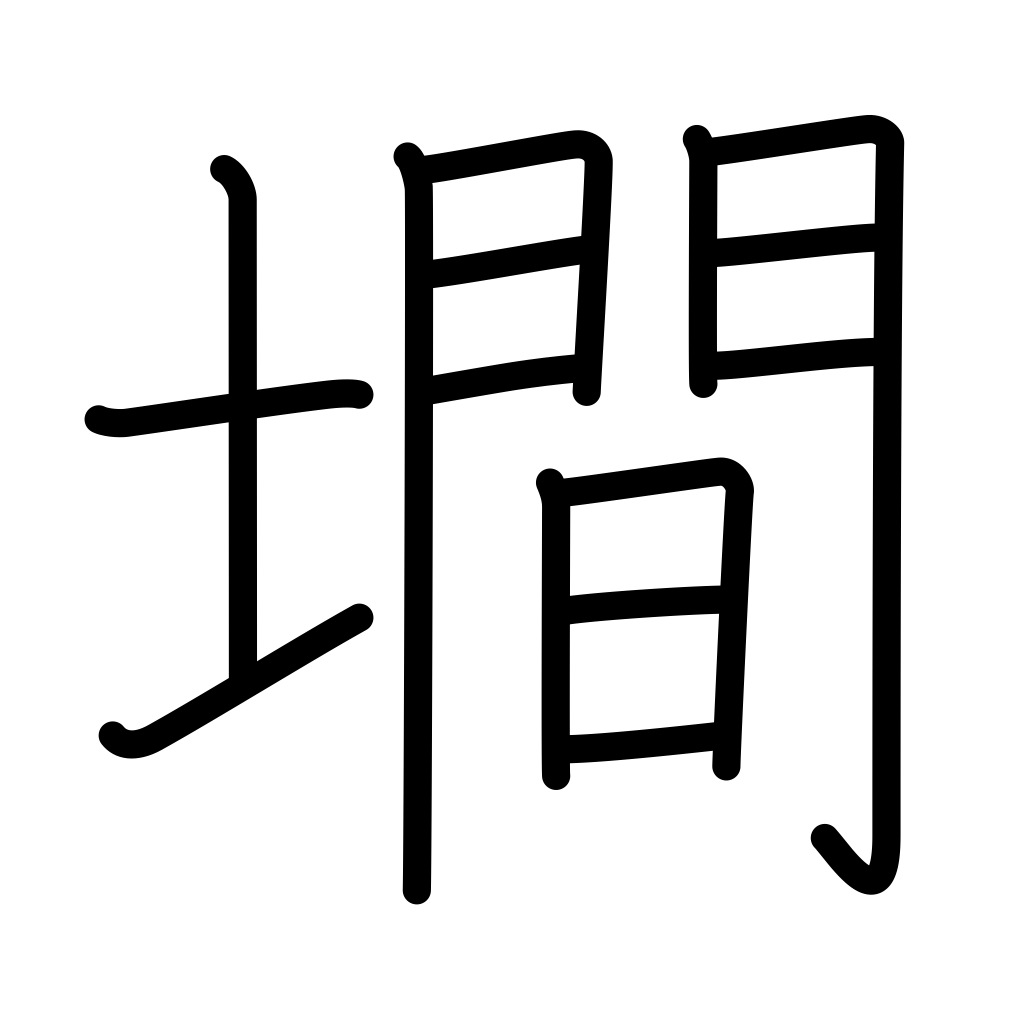
Meaning: steep slope